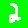
Digit: 2